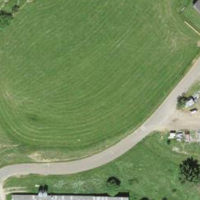
EUNIS habitat code: 24
Species observed at this site:
Anthyllis vulneraria